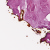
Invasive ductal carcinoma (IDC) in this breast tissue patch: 0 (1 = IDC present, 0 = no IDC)